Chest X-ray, PA view. Patient: 47 years old, sex F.
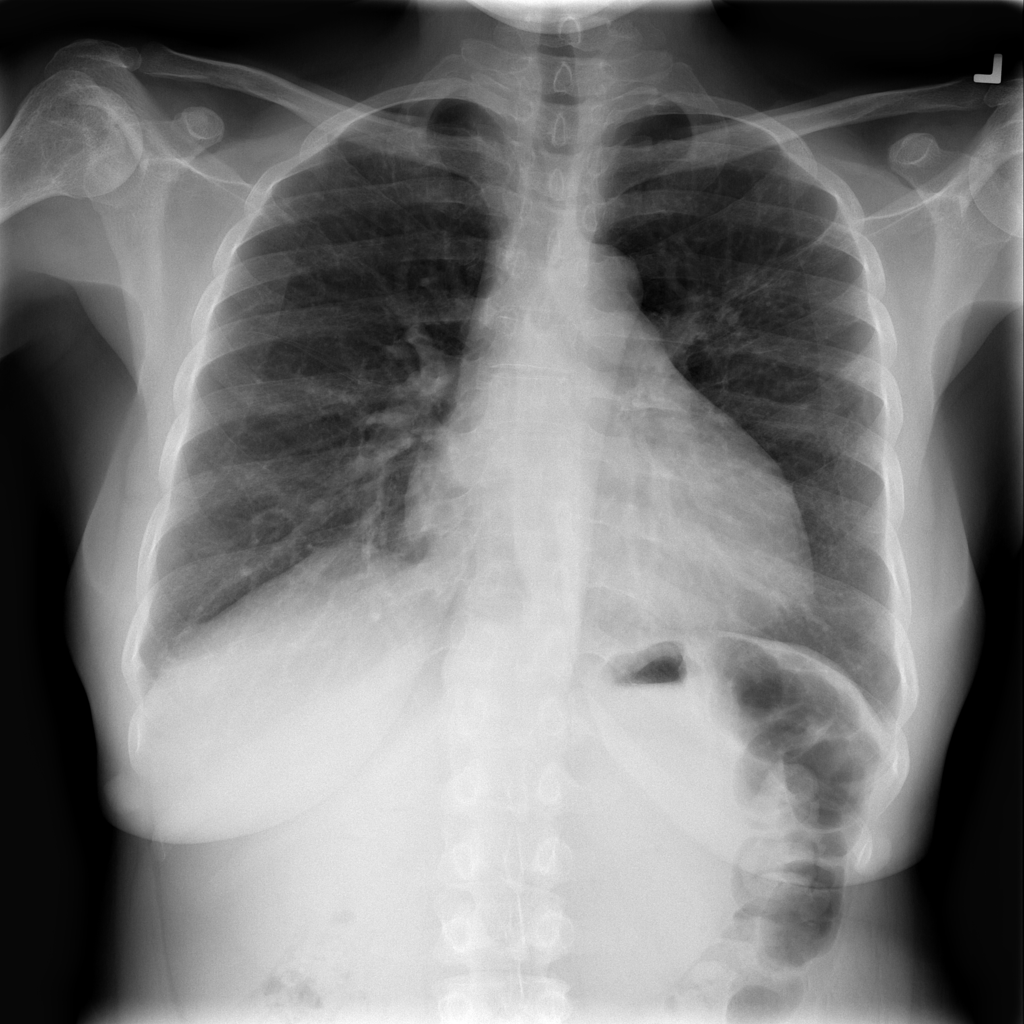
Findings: Atelectasis, Cardiomegaly, Effusion, Nodule, Pleural_Thickening